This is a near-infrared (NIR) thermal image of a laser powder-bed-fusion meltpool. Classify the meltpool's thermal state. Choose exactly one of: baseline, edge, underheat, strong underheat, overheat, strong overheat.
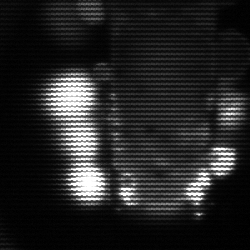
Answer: strong underheat